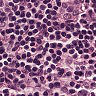
Metastatic tissue present: no